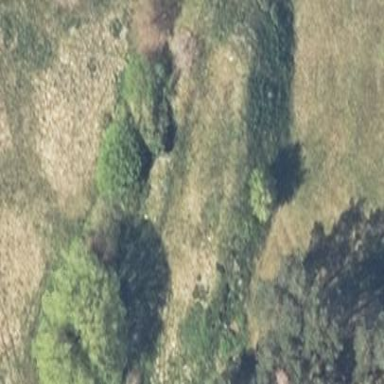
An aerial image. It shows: Landscape with heath vegetation.